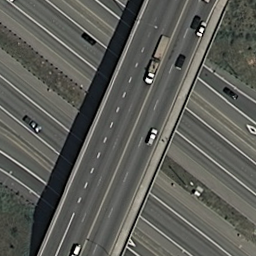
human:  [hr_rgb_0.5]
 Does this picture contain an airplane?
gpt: no

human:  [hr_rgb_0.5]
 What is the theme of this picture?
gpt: overpass